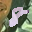
Label: 8